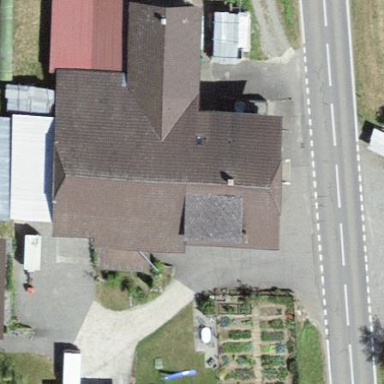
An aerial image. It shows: Farm building.